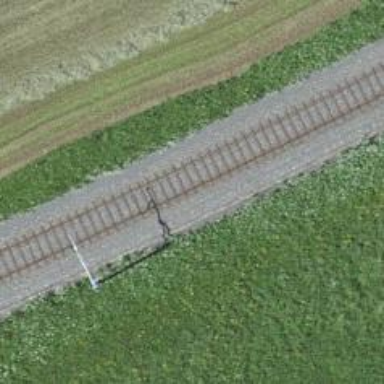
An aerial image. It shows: Single railway track with electrification through contact line.